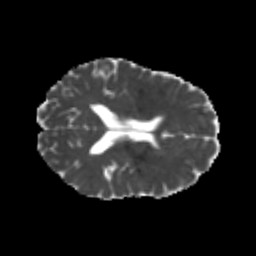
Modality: MD
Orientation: axial
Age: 22
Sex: male
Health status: healthy
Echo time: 0.074 s